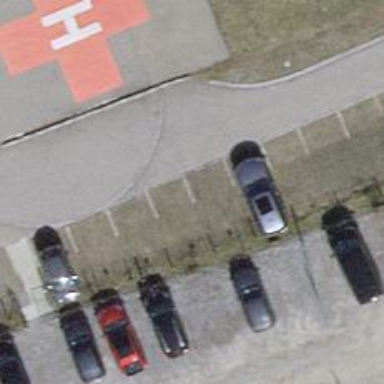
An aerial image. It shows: Parking area with surface.